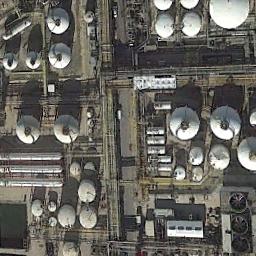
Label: storage_tank